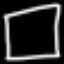
Label: square